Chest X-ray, AP view. Patient: 43 years old, sex M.
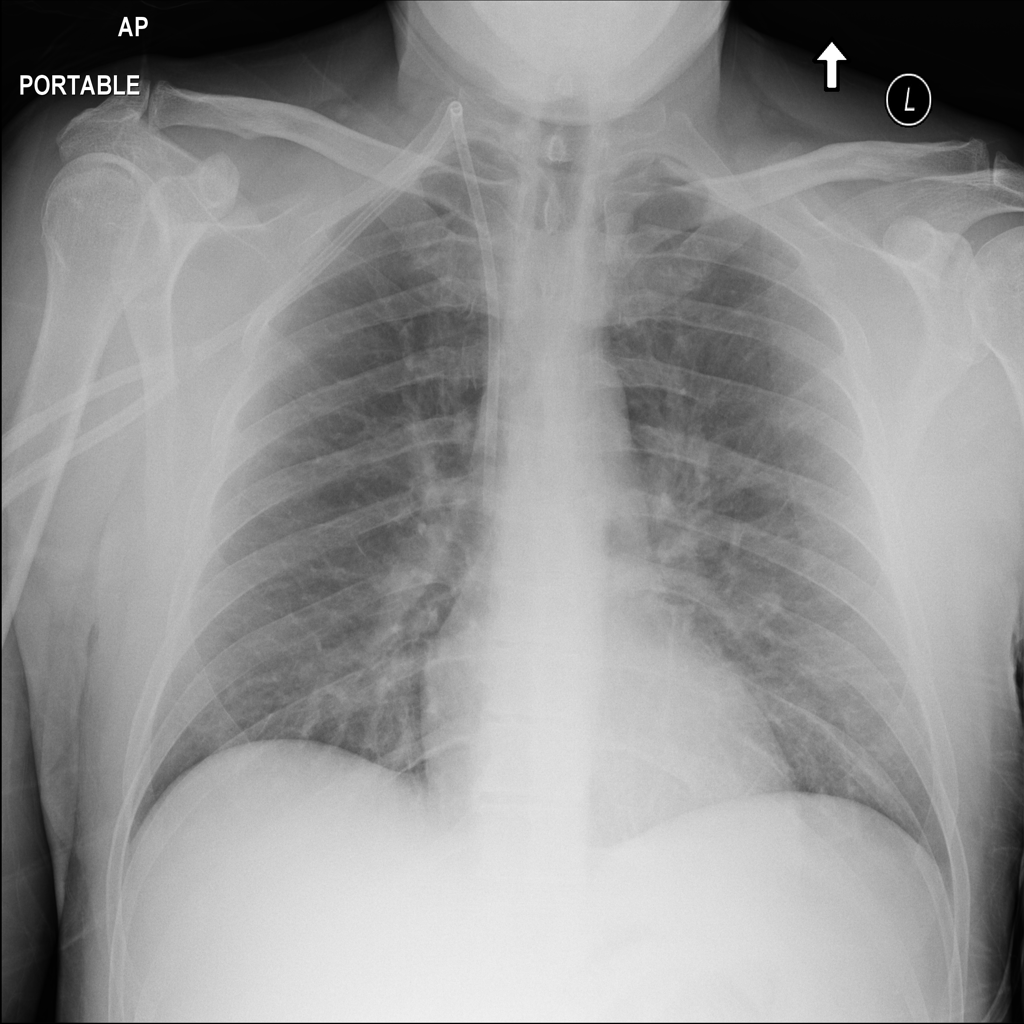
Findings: No Finding